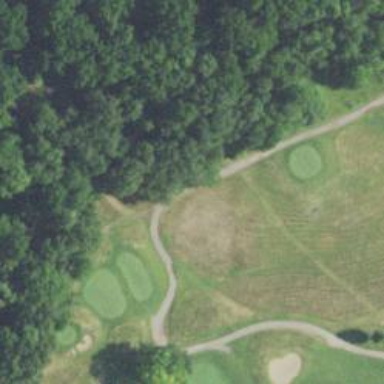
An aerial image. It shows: Pathway for golfing.